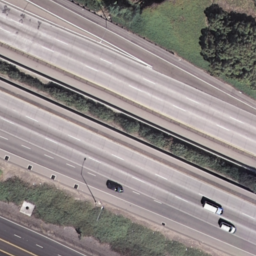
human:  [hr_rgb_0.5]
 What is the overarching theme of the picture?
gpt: freeway